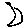
Label: moon